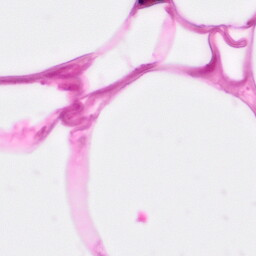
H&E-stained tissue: Pancreatic